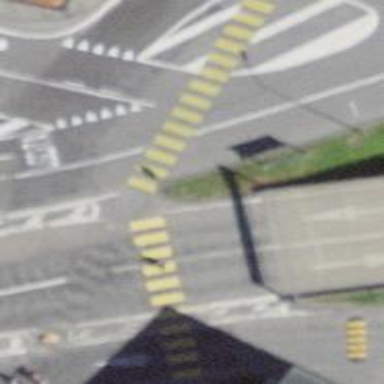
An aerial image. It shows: Marked crossing with zebra stripes on the road.